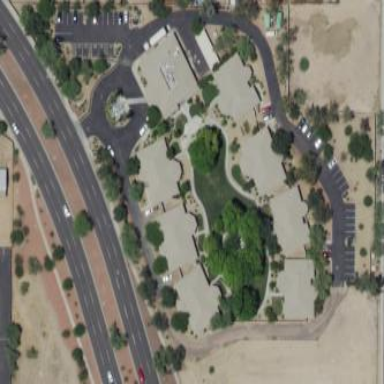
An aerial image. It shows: Nursing home.